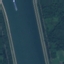
Land use / land cover class: River